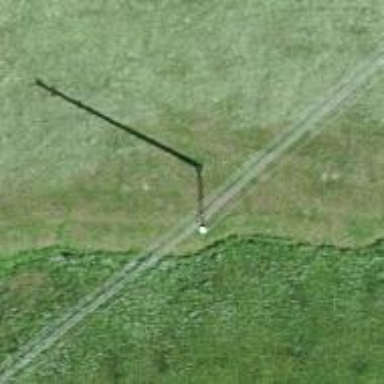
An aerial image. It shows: Power pole.